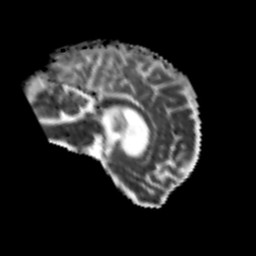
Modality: MD
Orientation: sagittal
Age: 76
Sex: female
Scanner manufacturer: siemens
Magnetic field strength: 3 T
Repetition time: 7.3 s
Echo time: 0.087 s